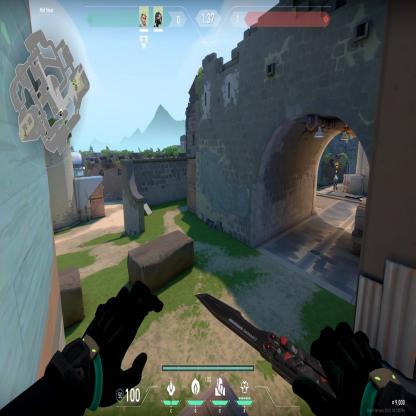
Label: teammate